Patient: sex F, age 57
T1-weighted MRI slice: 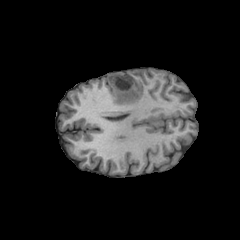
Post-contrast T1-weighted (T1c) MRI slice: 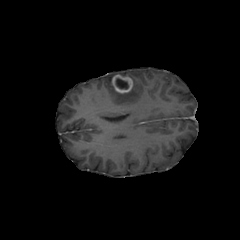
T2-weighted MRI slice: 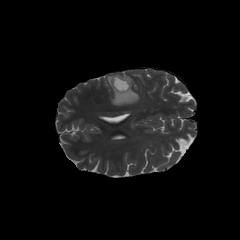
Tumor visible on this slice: yes
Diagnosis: Glioblastoma, IDH-wildtype
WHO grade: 4